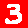
Digit: 3